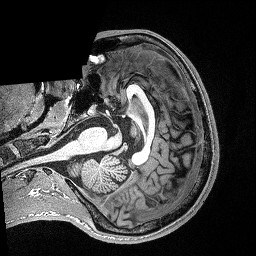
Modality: T1w
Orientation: axial
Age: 20
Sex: male
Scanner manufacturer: siemens
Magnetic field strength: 3 T
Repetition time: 2.4 s
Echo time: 0.03 s